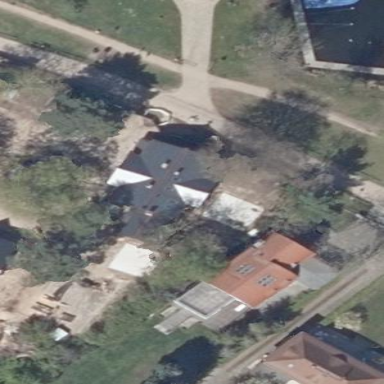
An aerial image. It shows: Historic residential building with gabled roof covered in black tar paper. The building's exterior is brown.